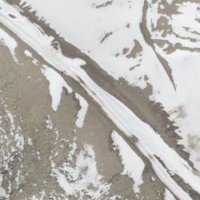
EUNIS habitat code: 48
Species observed at this site:
Pyrrhocorax graculus